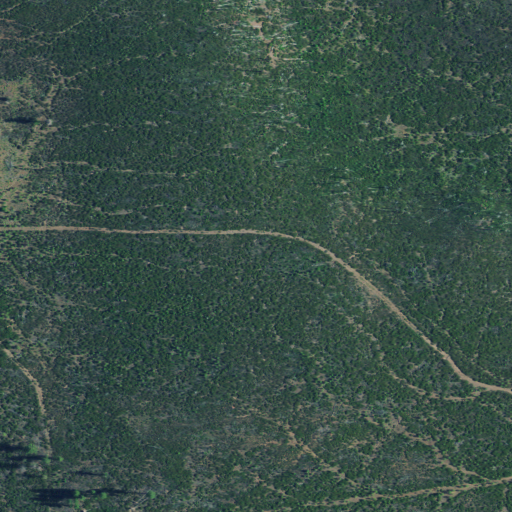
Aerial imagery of mountain in Oregon named Simnasho Butte containing shrub and grassland